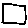
Label: square